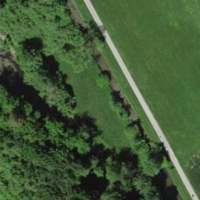
EUNIS habitat code: 52
Species observed at this site:
Castor fiber
Caltha palustris